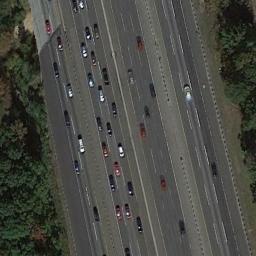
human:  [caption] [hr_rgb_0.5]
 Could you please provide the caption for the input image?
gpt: The freeway goes through the forest with many cars .

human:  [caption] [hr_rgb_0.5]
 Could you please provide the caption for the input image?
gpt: There are large green forests around the freeway and there are many cars on the freeway .

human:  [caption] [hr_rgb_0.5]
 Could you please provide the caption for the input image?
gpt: There are only two cars on the highway .

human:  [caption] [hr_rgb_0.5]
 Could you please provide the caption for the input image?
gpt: Some straight freeways has many trees on either side of the freeway and some cars are driving on freeways .

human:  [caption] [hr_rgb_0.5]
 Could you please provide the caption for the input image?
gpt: There are some green trees beside the freeway .